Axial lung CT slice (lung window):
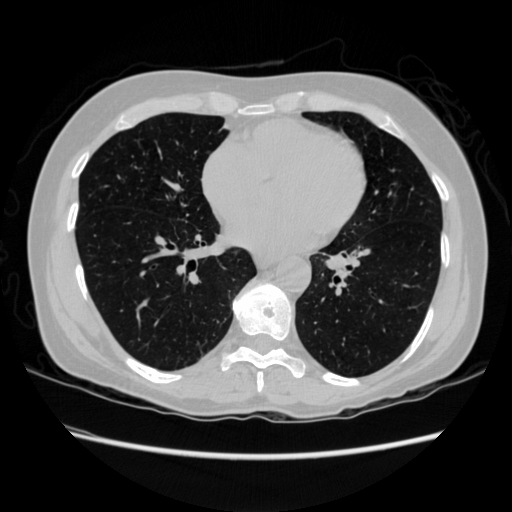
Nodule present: no